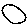
Label: circle